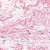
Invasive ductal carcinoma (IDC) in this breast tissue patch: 0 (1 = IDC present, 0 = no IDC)